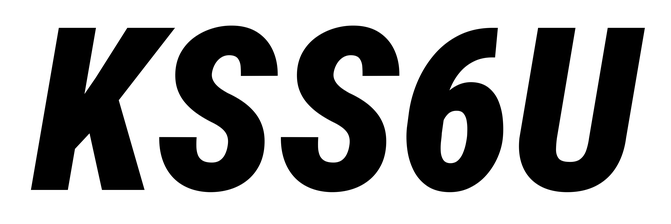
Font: Roboto-Italic_Condensed_Black_Italic